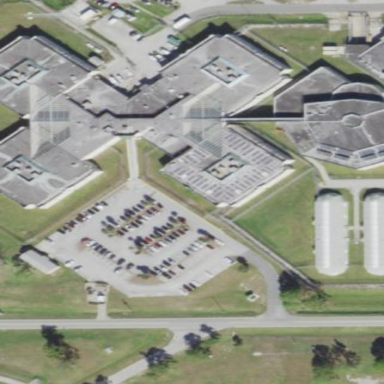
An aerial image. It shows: Prison.